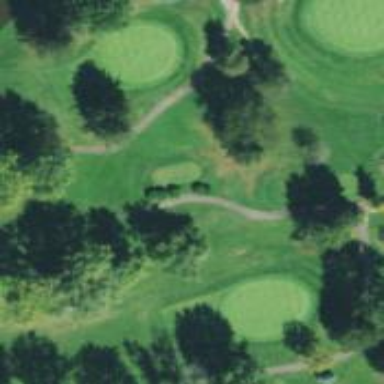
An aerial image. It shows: Golf tee on grassy land.